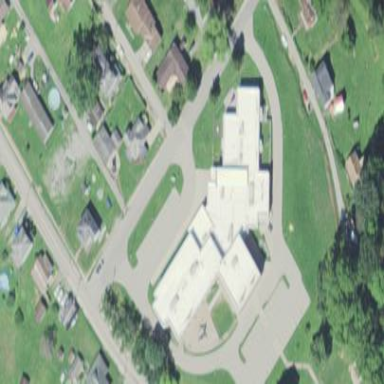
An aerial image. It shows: School building or complex.